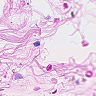
Metastatic tissue present: no